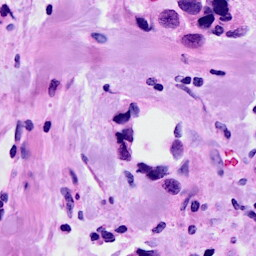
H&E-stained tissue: Breast